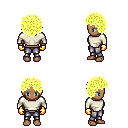
a pixel art fantasy rpg character, female body template, human, dark skin, white long-sleeve shirt, metal pants, gold curly afro hairstyle, gold gloves, four views (front, back, left, right), 2x2 character sprite sheet, small pixel art, hard edges, no anti-aliasing